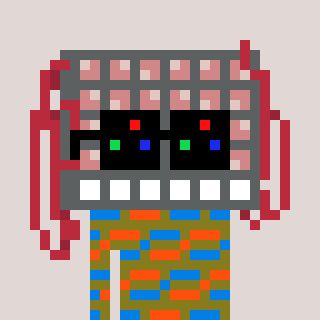
a pixel art character with square black sunglasses, a turing-shaped head and a gunk-colored body on a warm background